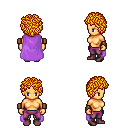
a pixel art fantasy rpg character, female body template, human, tanned skin, lavender cape, magenta pants, light blonde curly afro hairstyle, leather bracers, maroon shoes, four views (front, back, left, right), 2x2 character sprite sheet, small pixel art, hard edges, no anti-aliasing